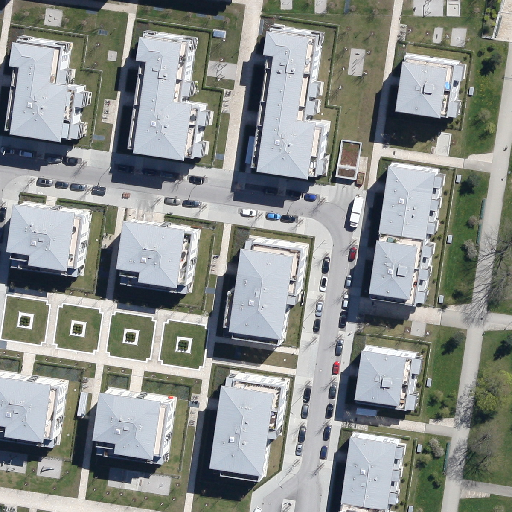
Referring expression: sidewalk